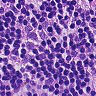
Metastatic tissue present: no